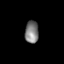
Tissue: prostate
Cell type: Myeloid cells
Senescence score: 0.8124
Nuclear area (px): 297
Mean DAPI intensity: 125.933